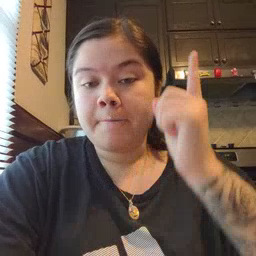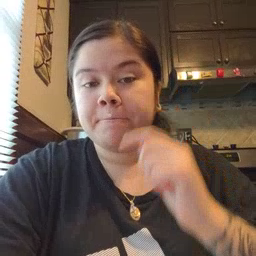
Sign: up